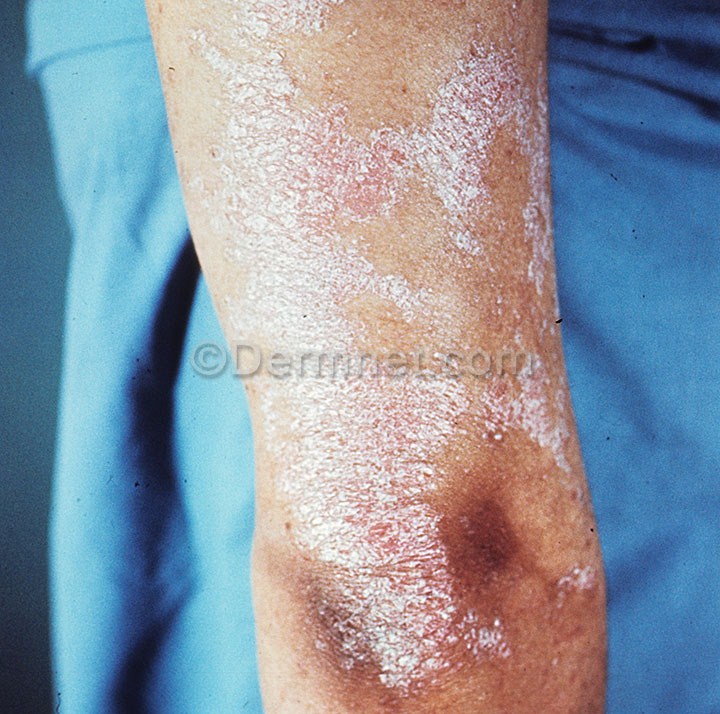
Disease: Psoriasis pictures Lichen Planus and related diseases